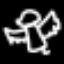
Label: angel